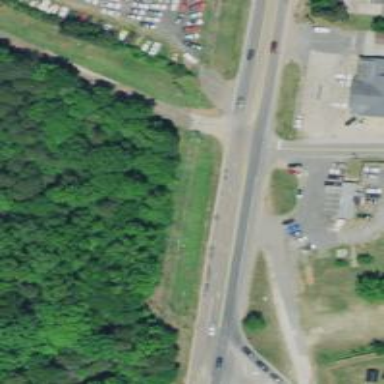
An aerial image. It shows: Asphalt trunk highway.